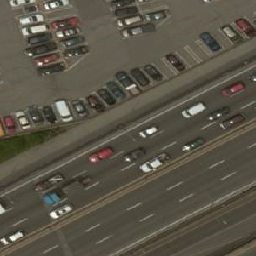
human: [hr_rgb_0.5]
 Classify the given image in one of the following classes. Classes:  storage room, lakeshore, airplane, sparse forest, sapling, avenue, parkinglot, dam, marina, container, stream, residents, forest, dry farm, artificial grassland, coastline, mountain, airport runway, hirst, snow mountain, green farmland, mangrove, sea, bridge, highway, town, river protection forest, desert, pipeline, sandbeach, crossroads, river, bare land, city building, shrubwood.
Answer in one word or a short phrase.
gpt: highway